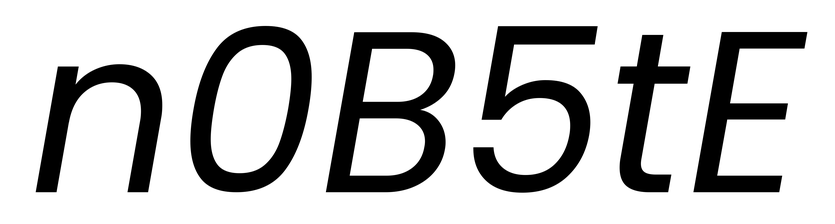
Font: Poppins-Italic